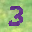
Label: 3